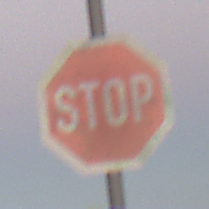
Verkehrszeichen: Stop
Umgebung: Outdoor, Nature
Tageszeit: SunriseSunset
Wetter: Clear
Licht: Natural
Jahreszeit: NotSpecified
Kontrast: LowContrast